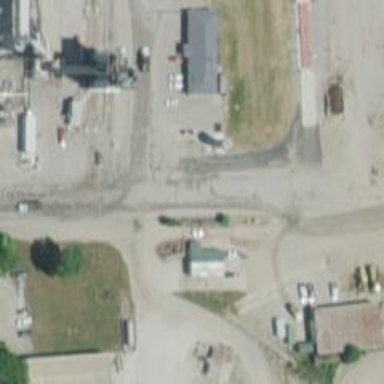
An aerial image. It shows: Weighbridge facility.